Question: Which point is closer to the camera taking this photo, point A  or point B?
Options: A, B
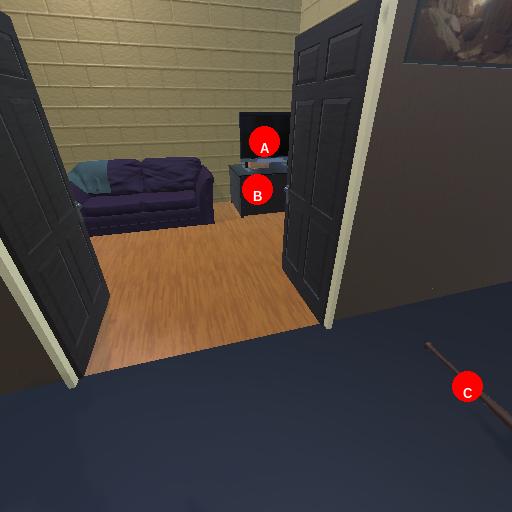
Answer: A